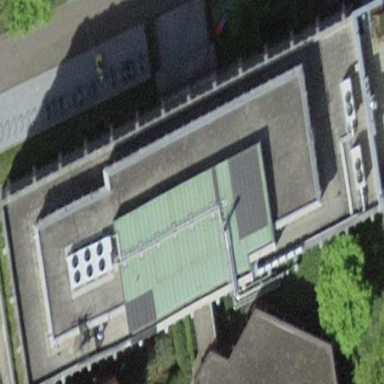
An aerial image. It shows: Office building.